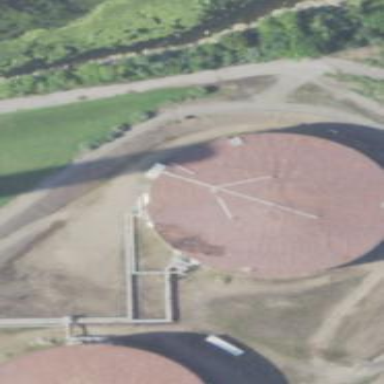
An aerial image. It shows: Storage tank with man-made structure.